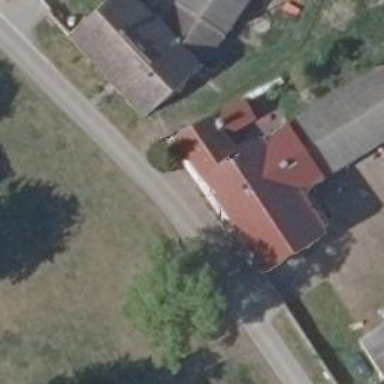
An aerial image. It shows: Residential building.